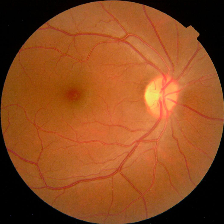
Diabetic retinopathy grade: No DR